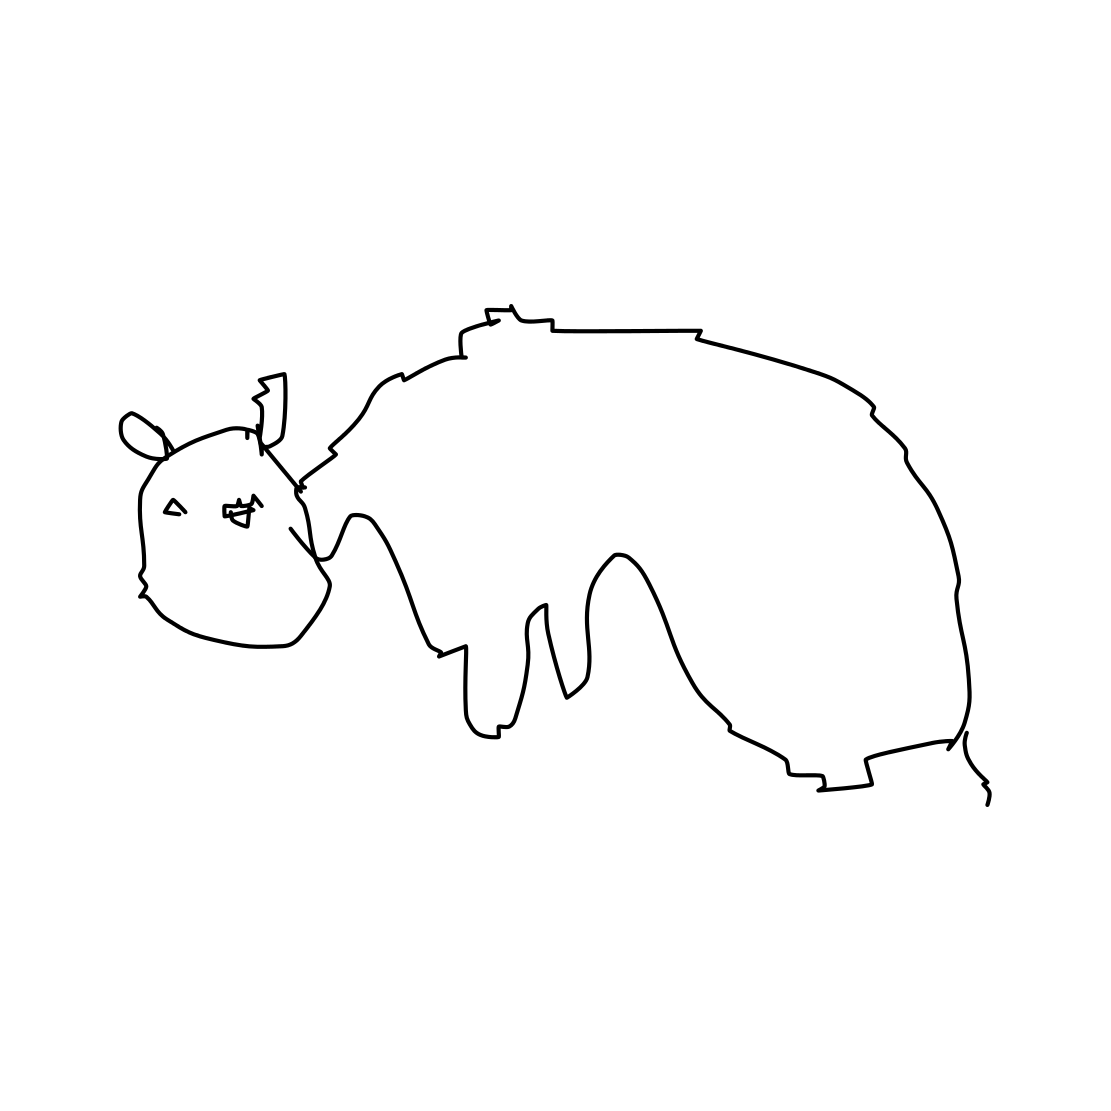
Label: rabbit